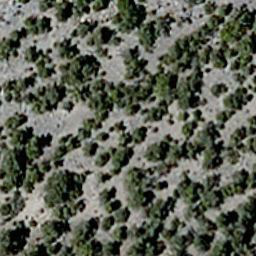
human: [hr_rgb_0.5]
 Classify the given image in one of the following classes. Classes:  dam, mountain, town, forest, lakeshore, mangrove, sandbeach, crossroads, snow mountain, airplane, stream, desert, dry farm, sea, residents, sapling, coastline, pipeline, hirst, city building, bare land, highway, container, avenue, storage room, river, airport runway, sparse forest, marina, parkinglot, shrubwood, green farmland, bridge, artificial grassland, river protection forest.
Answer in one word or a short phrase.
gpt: sparse forest